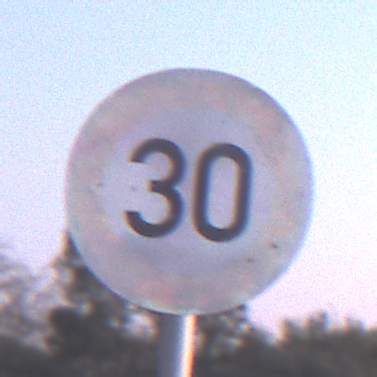
Verkehrszeichen: Geschwindigkeit30
Umgebung: Outdoor, Nature
Tageszeit: SunriseSunset
Wetter: Clear
Licht: Natural
Jahreszeit: NotSpecified
Kontrast: LowContrast